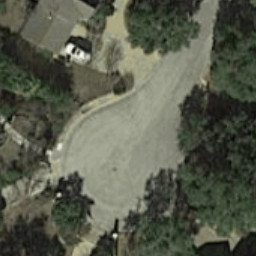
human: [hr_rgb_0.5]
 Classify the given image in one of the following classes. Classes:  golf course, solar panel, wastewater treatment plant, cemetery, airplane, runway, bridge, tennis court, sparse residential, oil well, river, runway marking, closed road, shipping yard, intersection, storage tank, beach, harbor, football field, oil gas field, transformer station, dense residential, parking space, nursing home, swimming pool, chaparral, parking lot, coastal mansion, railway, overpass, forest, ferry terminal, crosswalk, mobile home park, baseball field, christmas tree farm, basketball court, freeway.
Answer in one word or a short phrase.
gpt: closed road